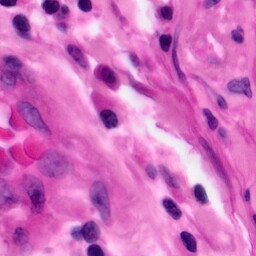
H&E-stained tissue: Pancreatic